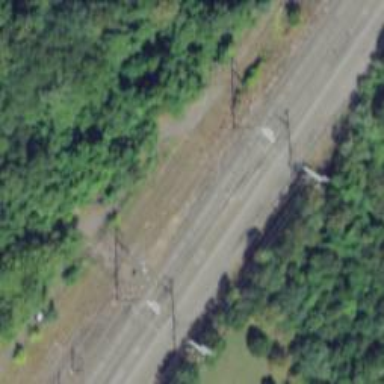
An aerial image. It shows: Disused railway yard.